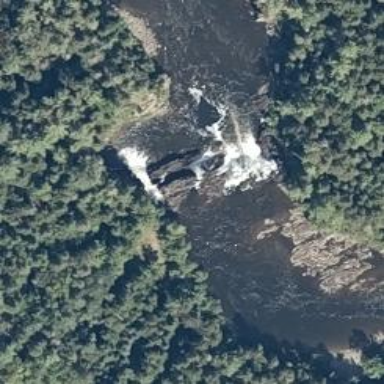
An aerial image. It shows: Beautiful waterfall.